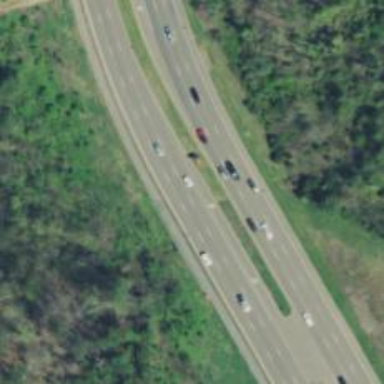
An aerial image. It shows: Primary highway.